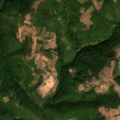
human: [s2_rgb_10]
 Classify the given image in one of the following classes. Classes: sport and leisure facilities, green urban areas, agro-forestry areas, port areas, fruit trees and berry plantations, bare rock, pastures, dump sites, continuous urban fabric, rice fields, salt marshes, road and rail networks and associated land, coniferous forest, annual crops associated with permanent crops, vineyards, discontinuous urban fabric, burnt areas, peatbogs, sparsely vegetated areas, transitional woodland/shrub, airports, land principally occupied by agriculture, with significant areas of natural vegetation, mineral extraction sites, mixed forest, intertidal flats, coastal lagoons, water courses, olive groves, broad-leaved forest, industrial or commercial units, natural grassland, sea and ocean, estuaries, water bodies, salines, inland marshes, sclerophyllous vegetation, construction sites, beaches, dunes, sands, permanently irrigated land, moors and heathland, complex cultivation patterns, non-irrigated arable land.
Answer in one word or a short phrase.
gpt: complex cultivation patterns, land principally occupied by agriculture, with significant areas of natural vegetation, broad-leaved forest